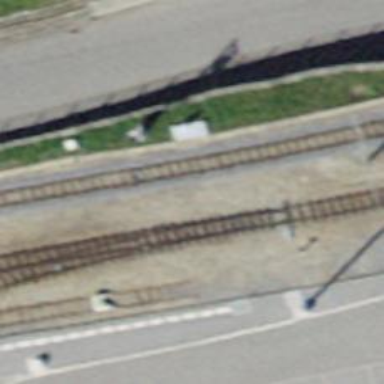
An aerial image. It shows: Railway switch.